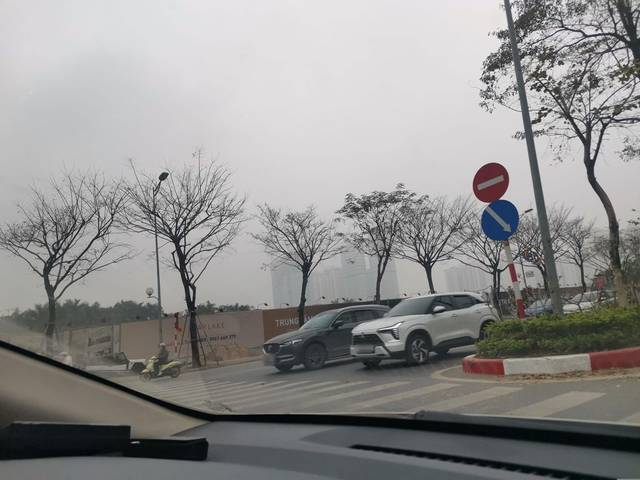
Region: Vietnam
Coordinates: 21.057, 105.804